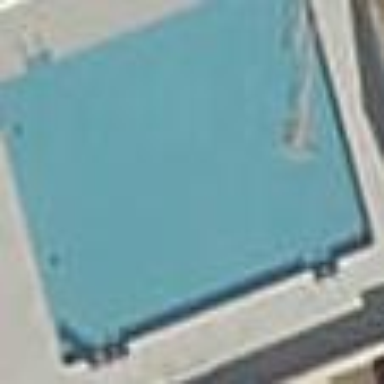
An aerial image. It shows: Swimming pool located in leisure land.